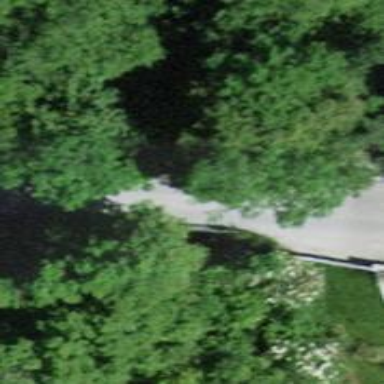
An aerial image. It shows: Residential road with bridge.